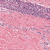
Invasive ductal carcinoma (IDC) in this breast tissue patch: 0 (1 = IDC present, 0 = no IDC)